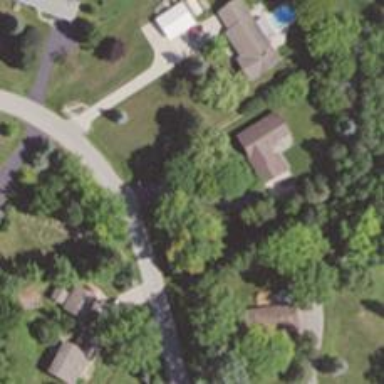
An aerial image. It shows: Driveway leading to service road.